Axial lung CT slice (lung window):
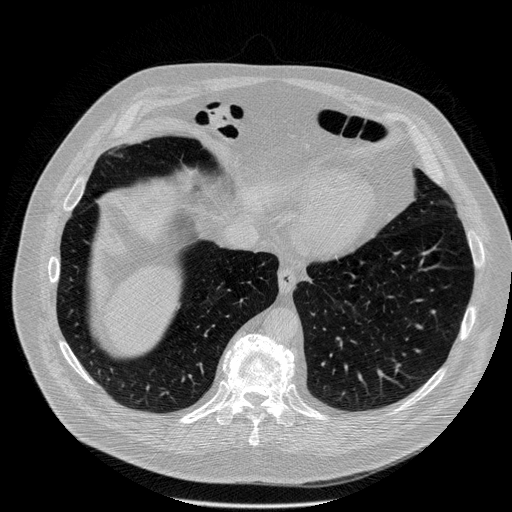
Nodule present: no